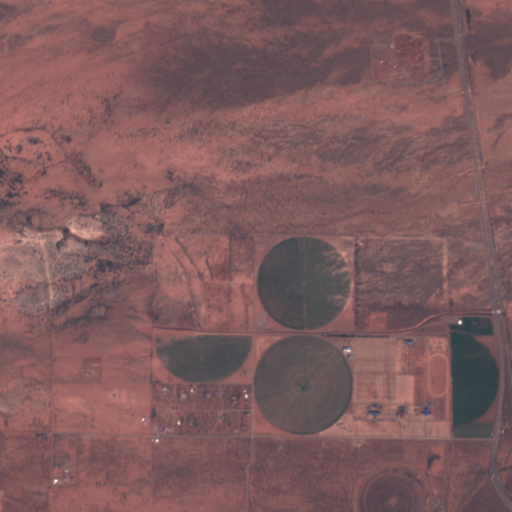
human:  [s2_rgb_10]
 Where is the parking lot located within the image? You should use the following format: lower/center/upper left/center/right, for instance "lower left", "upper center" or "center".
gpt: The parking lot is located in the upper right of the image.
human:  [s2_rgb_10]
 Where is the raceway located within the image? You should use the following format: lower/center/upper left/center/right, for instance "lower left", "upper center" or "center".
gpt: The raceway is located in the upper right of the image.
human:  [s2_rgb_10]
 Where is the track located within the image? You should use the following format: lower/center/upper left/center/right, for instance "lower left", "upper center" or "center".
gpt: The track is located in the lower right of the image.
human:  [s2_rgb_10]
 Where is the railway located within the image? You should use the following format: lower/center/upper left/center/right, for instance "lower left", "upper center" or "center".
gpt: The railway is located in the right of the image.
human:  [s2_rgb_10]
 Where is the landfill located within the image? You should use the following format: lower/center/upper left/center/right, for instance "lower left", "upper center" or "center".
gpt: There is no landfill in the image.